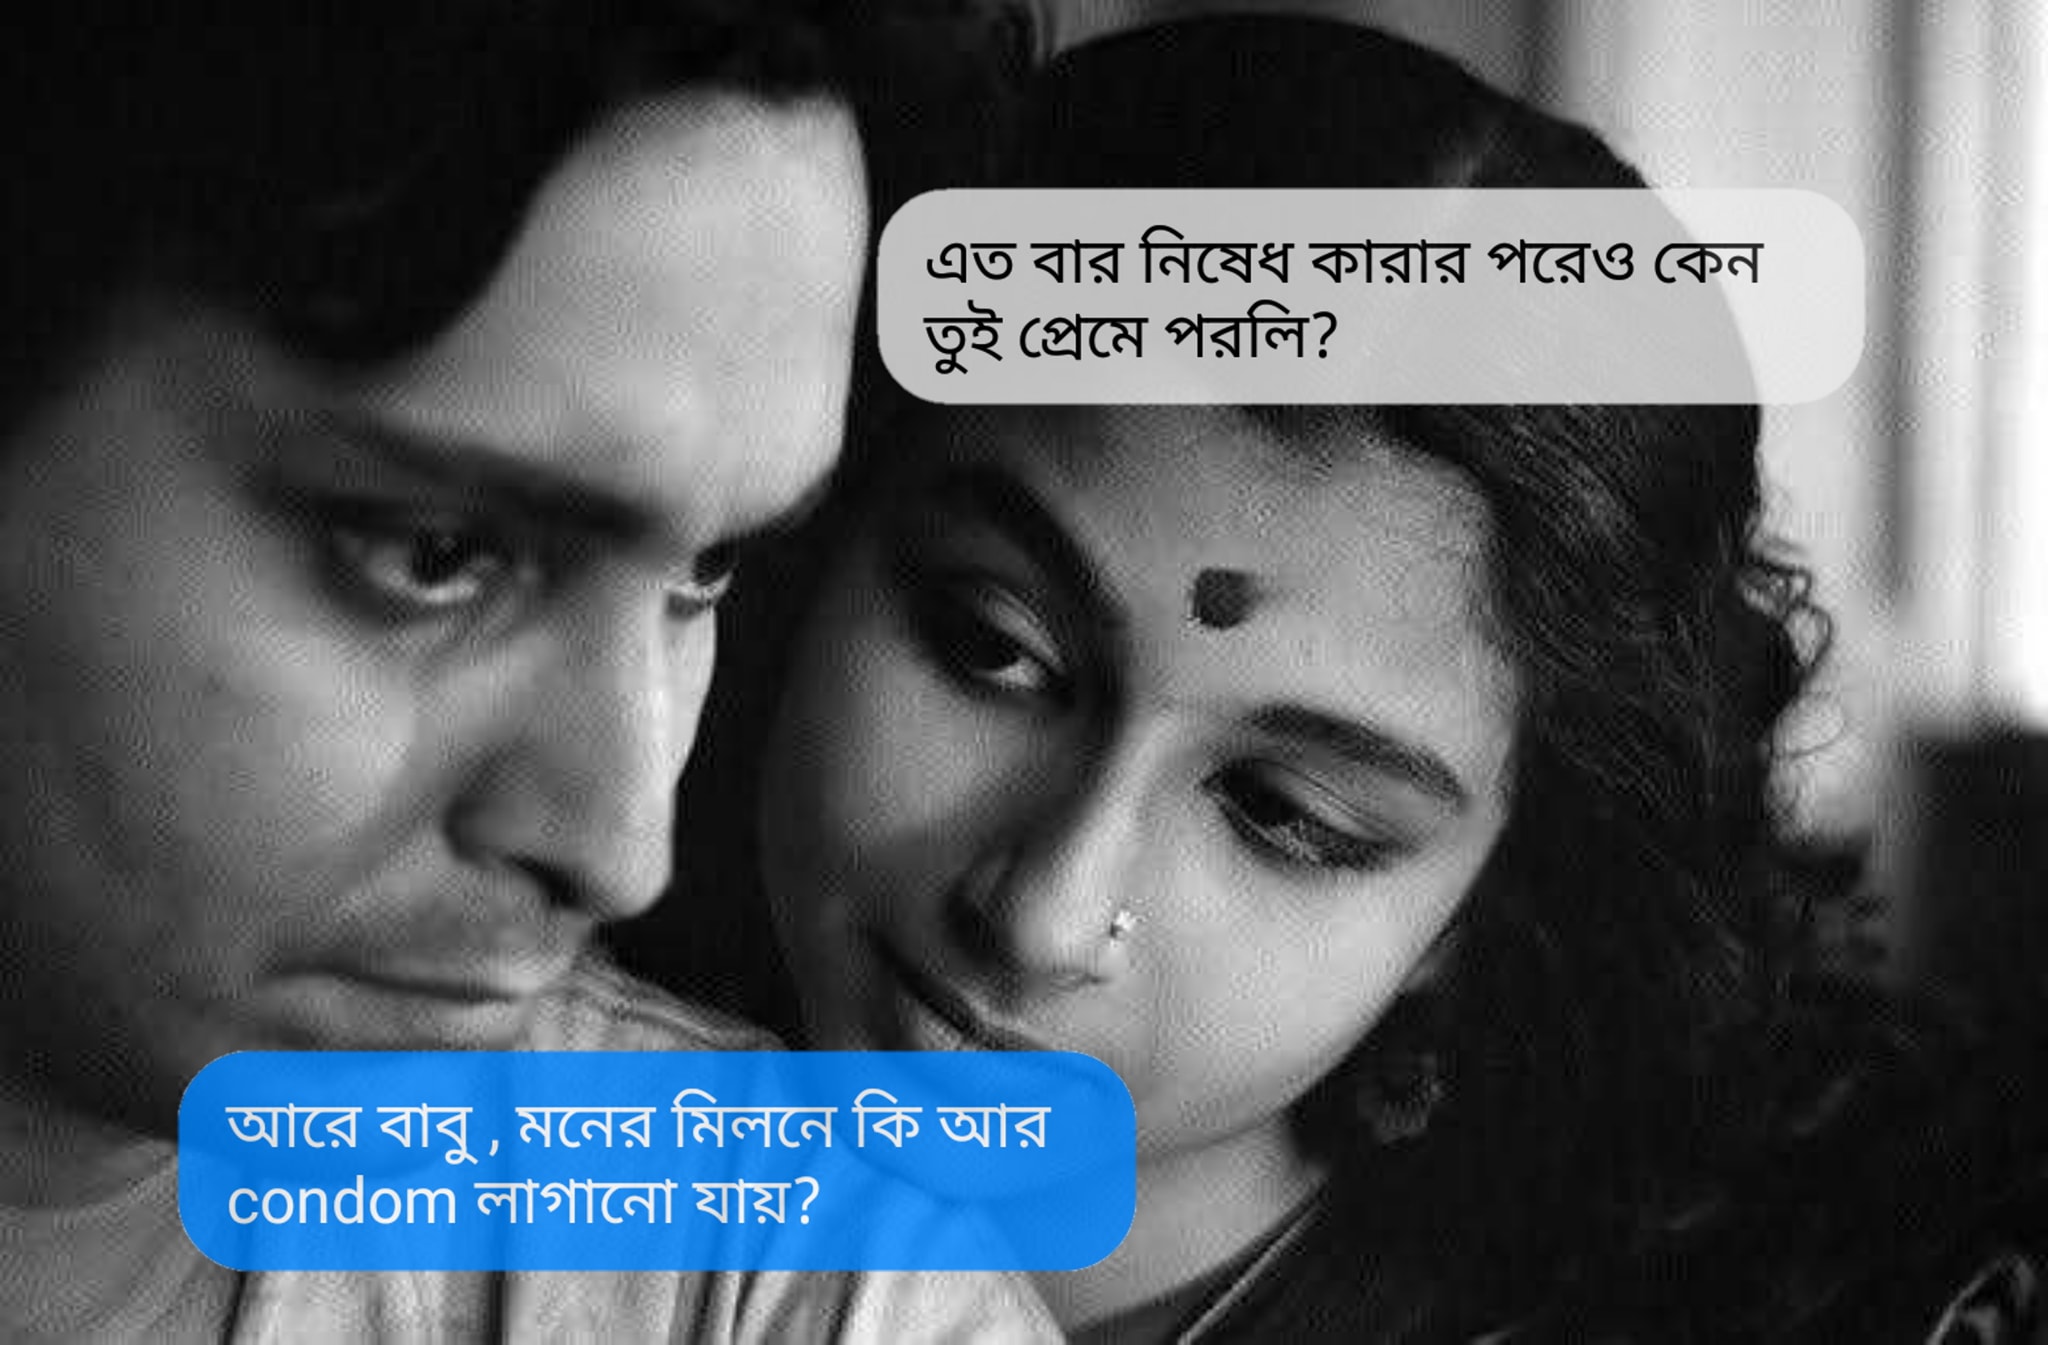
Caption: এত বার নিষেধ করার পরেও কেন তুই প্রেমে পরলি ?   আরে বাবু, মনের মিলনে কি আর condom লাগানো যায় ?
Label: non-hate